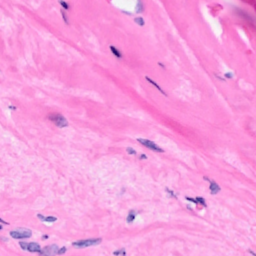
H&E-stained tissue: Breast